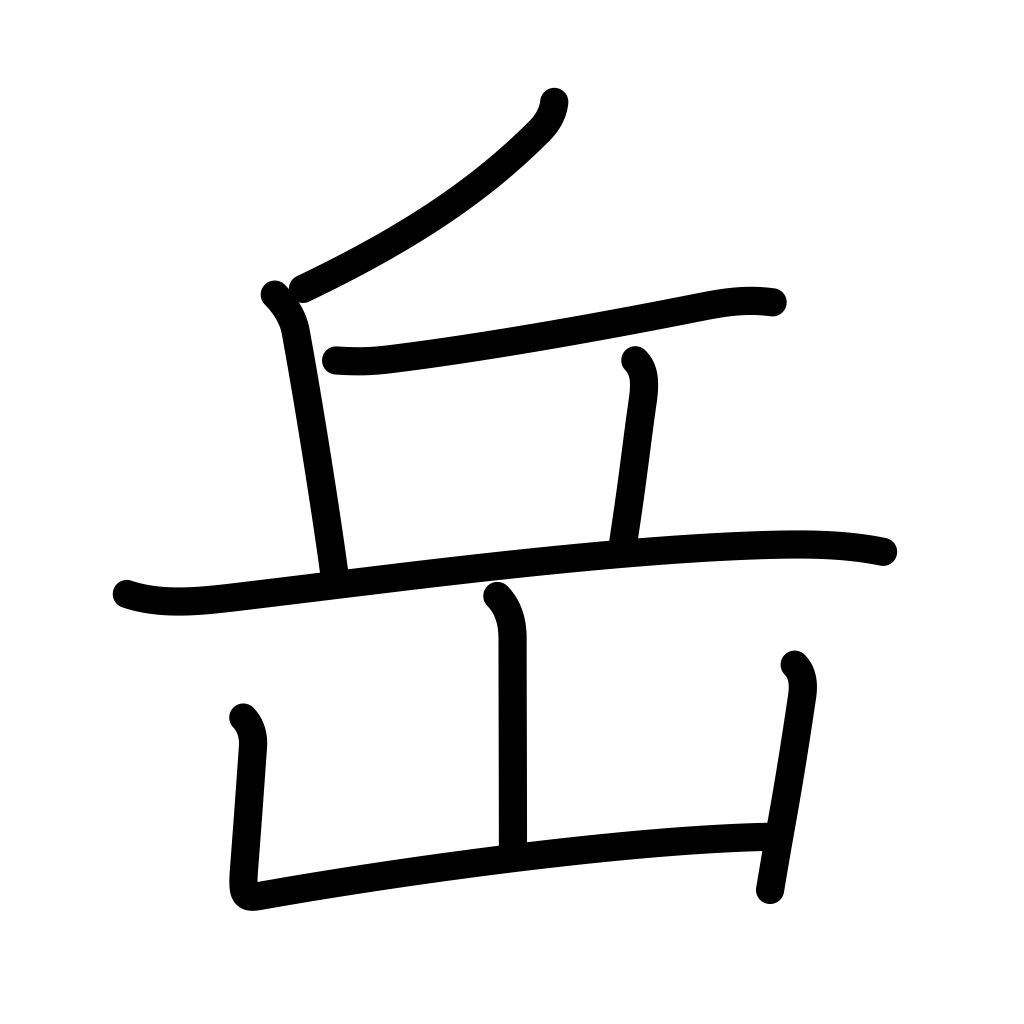
Meaning: point, peak, mountain